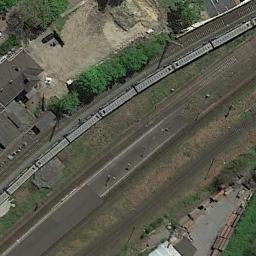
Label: railway